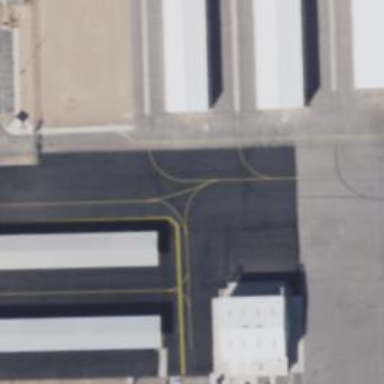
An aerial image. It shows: Image of taxiway at airport.